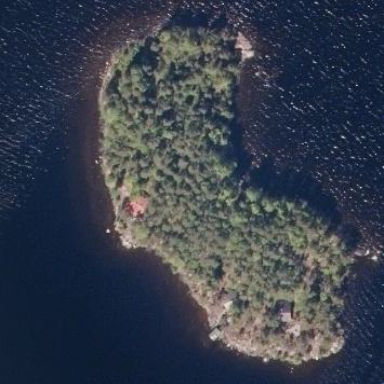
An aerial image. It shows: Islet.